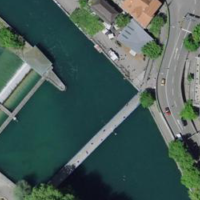
EUNIS habitat code: 55
Species observed at this site:
Tachybaptus ruficollis
Corvus corone
Motacilla cinerea
Cyanistes caeruleus
Fulica atra
Anas platyrhynchos
Troglodytes troglodytes
Larus canus
Dendrocopos major
Passer domesticus
Fringilla coelebs
Passer montanus
Turdus merula
Chroicocephalus ridibundus
Columba palumbus
Phalacrocorax carbo
Phylloscopus collybita
Larus michahellis
Gallinula chloropus
Cygnus olor
Parus major
Erithacus rubecula
Mergus merganser
Milvus milvus
Pica pica
Squalius cephalus
Columba livia
Cinclus cinclus